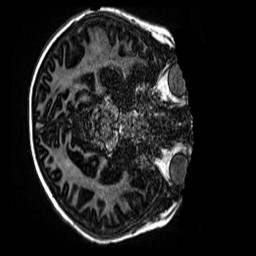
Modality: MP2RAGE
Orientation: axial
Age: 10
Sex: male
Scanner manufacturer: siemens
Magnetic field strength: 3 T
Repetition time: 4 s
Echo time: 0.00299 s